Interaction volume radius: 10 \u00c5
Interaction volume height: 30 \u00c5
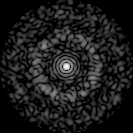
Disorder parameter: 0.8272